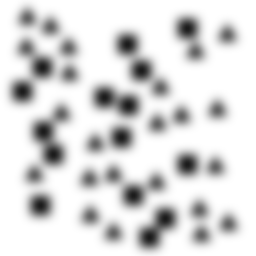
Squares: 15
Triangles: 23
Stars: 0
Total shapes: 38